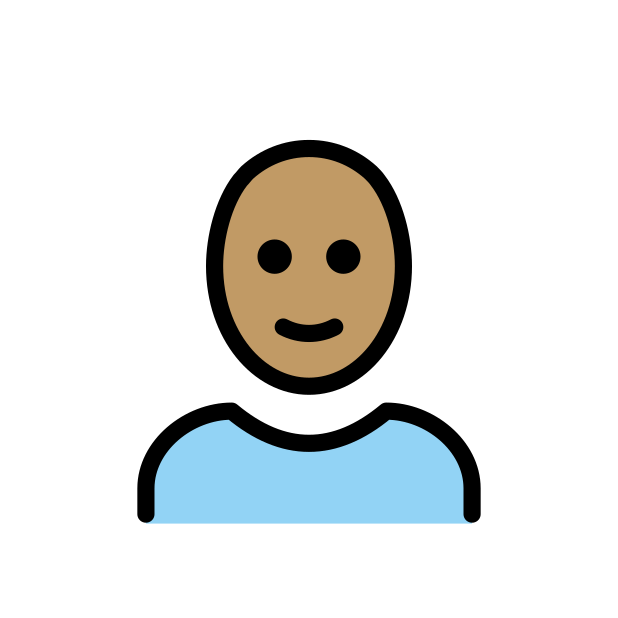
man: medium skin tone, bald